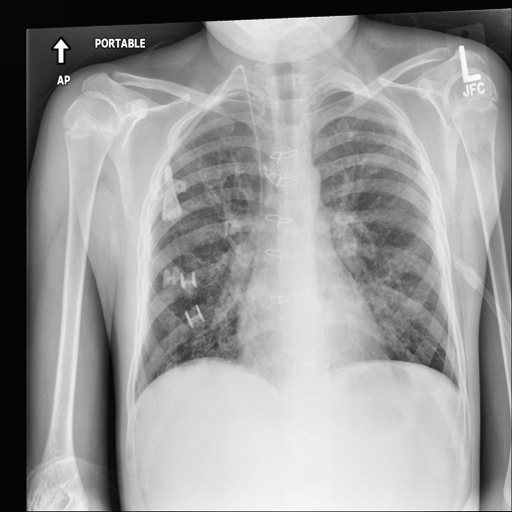
Finding: NORMAL